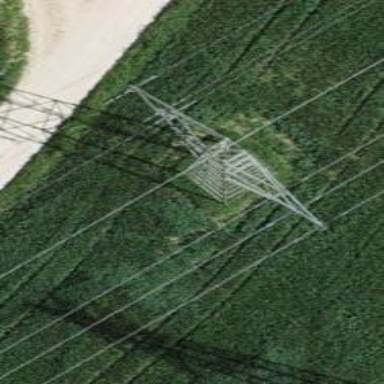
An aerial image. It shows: Lattice structure tower used for power transmission.